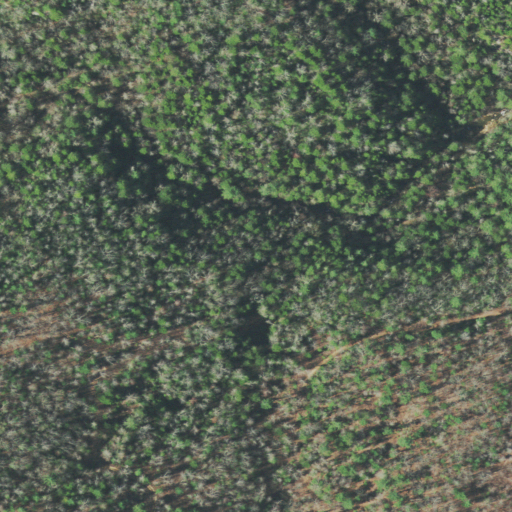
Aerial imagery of valley in Tennessee named Chickenhouse Hollow containing mixed forest, deciduous forest, and evergreen forest